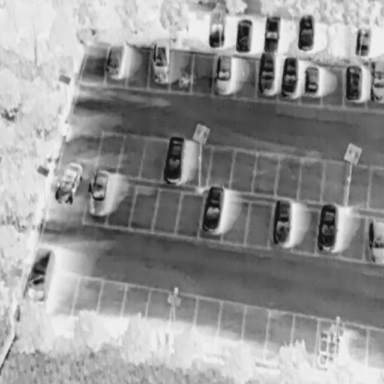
There are 21 objects shown in the infrared image, including 20 Cars, and an OtherVehicle.